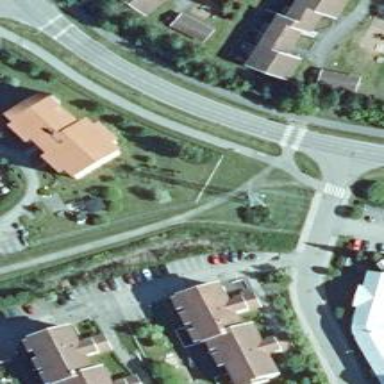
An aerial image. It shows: Cycleway.